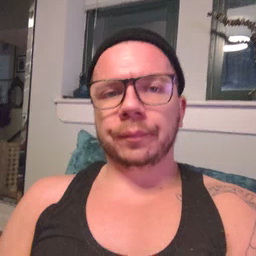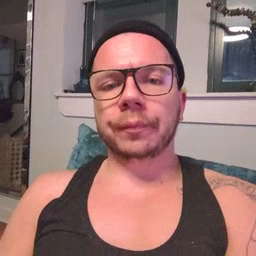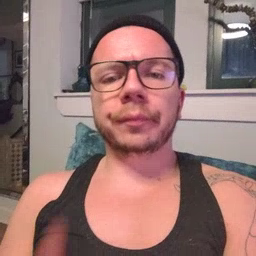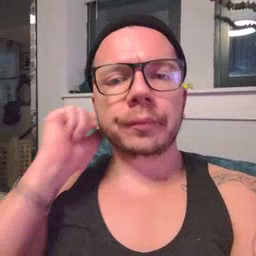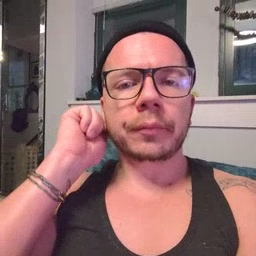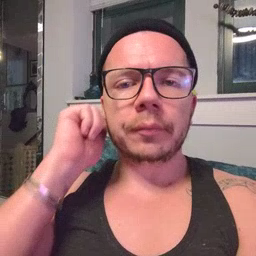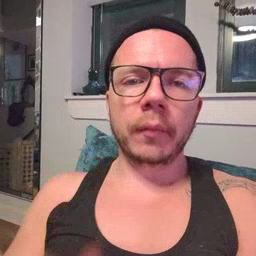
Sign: ear